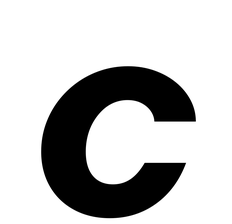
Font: InstrumentSans-Italic_Bold_Italic